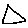
Label: triangle